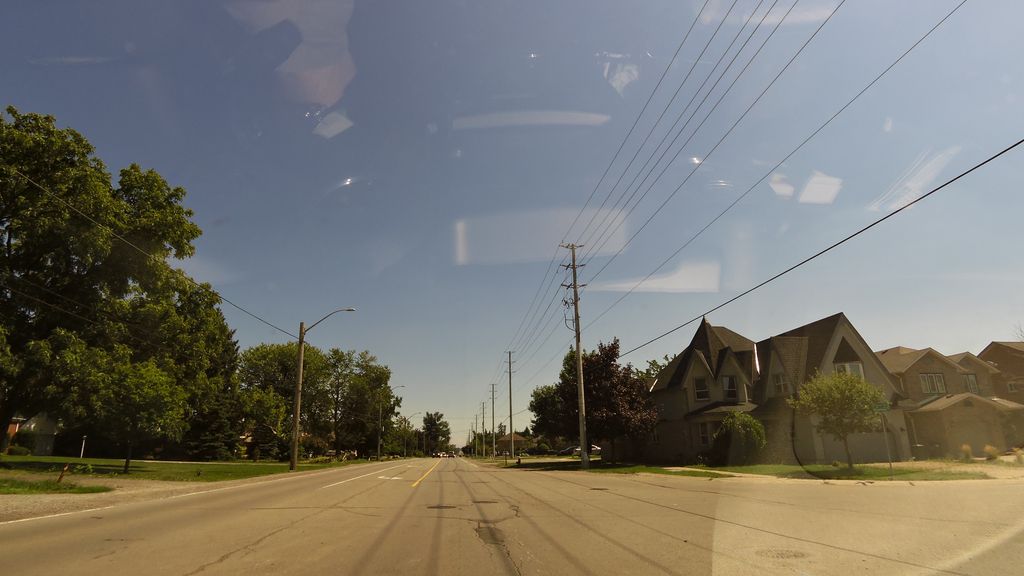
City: hamilton